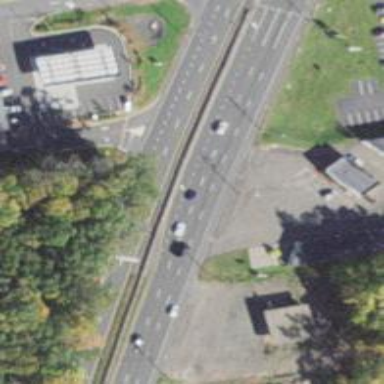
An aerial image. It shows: Trunk highway.